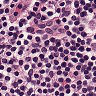
Metastatic tissue present: no